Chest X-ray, AP view. Patient: 86 years old, sex M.
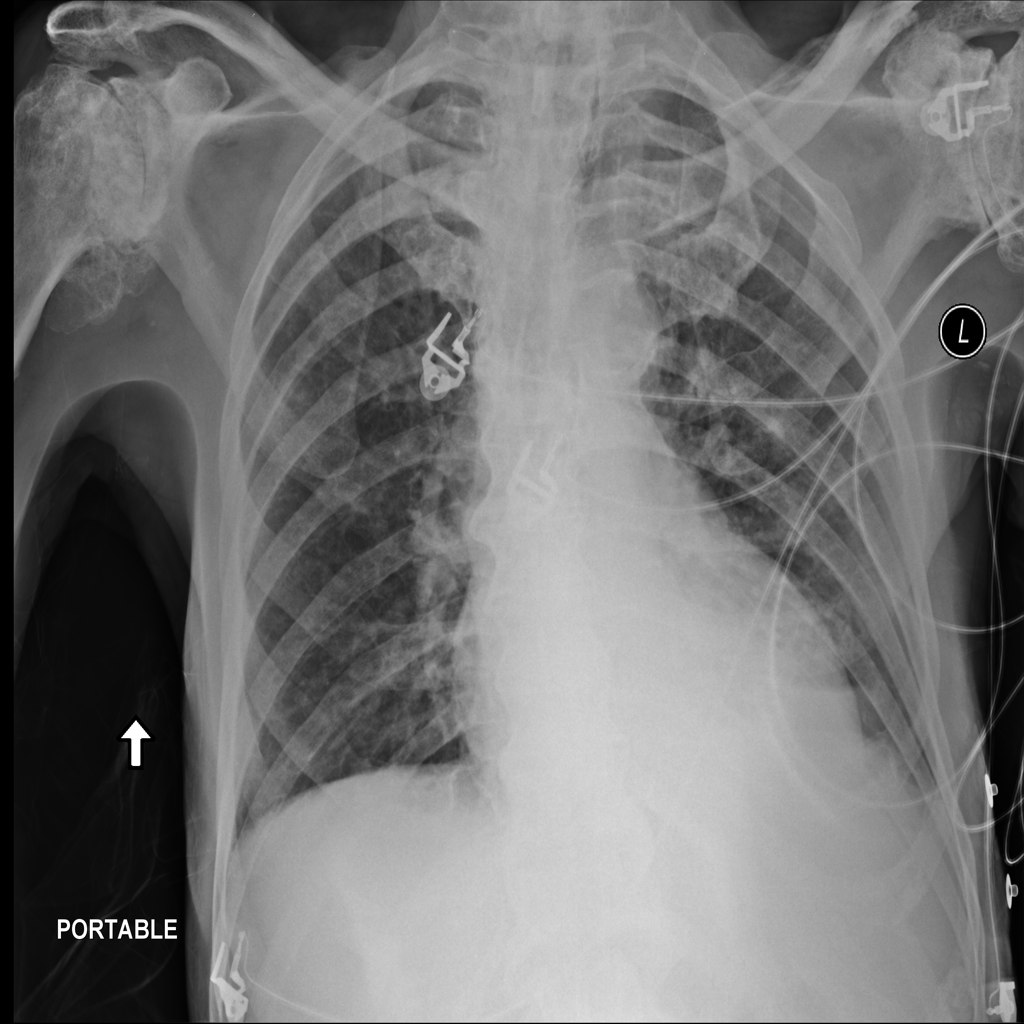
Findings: Infiltration